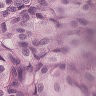
Metastatic tissue present: yes